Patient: sex M, age 43
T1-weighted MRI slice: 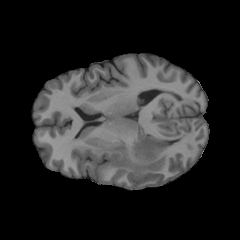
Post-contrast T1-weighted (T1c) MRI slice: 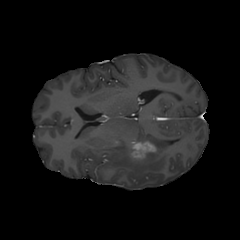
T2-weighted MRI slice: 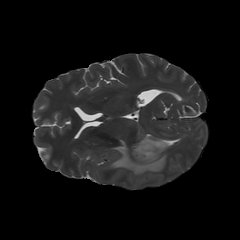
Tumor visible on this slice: yes
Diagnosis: Glioblastoma, IDH-wildtype
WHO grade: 4